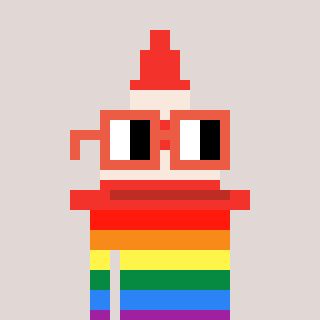
a pixel art character with square orange glasses, a cone-shaped head and a teal-colored body on a warm background